Field crop: maize
Growth stage: 2
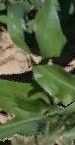
Species: maize